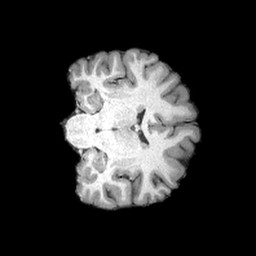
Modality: T1w
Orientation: coronal
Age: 18
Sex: female